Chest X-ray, PA view. Patient: 49 years old, sex M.
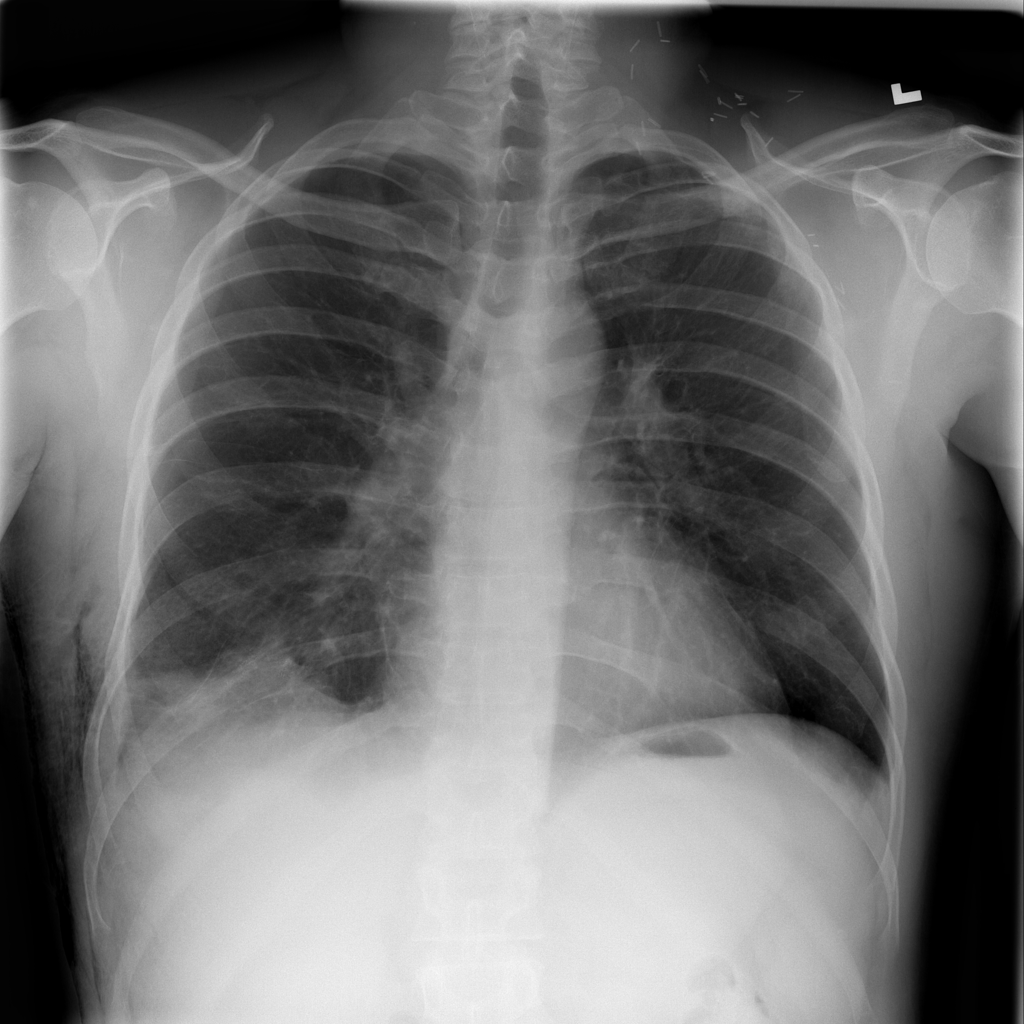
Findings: No Finding